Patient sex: M
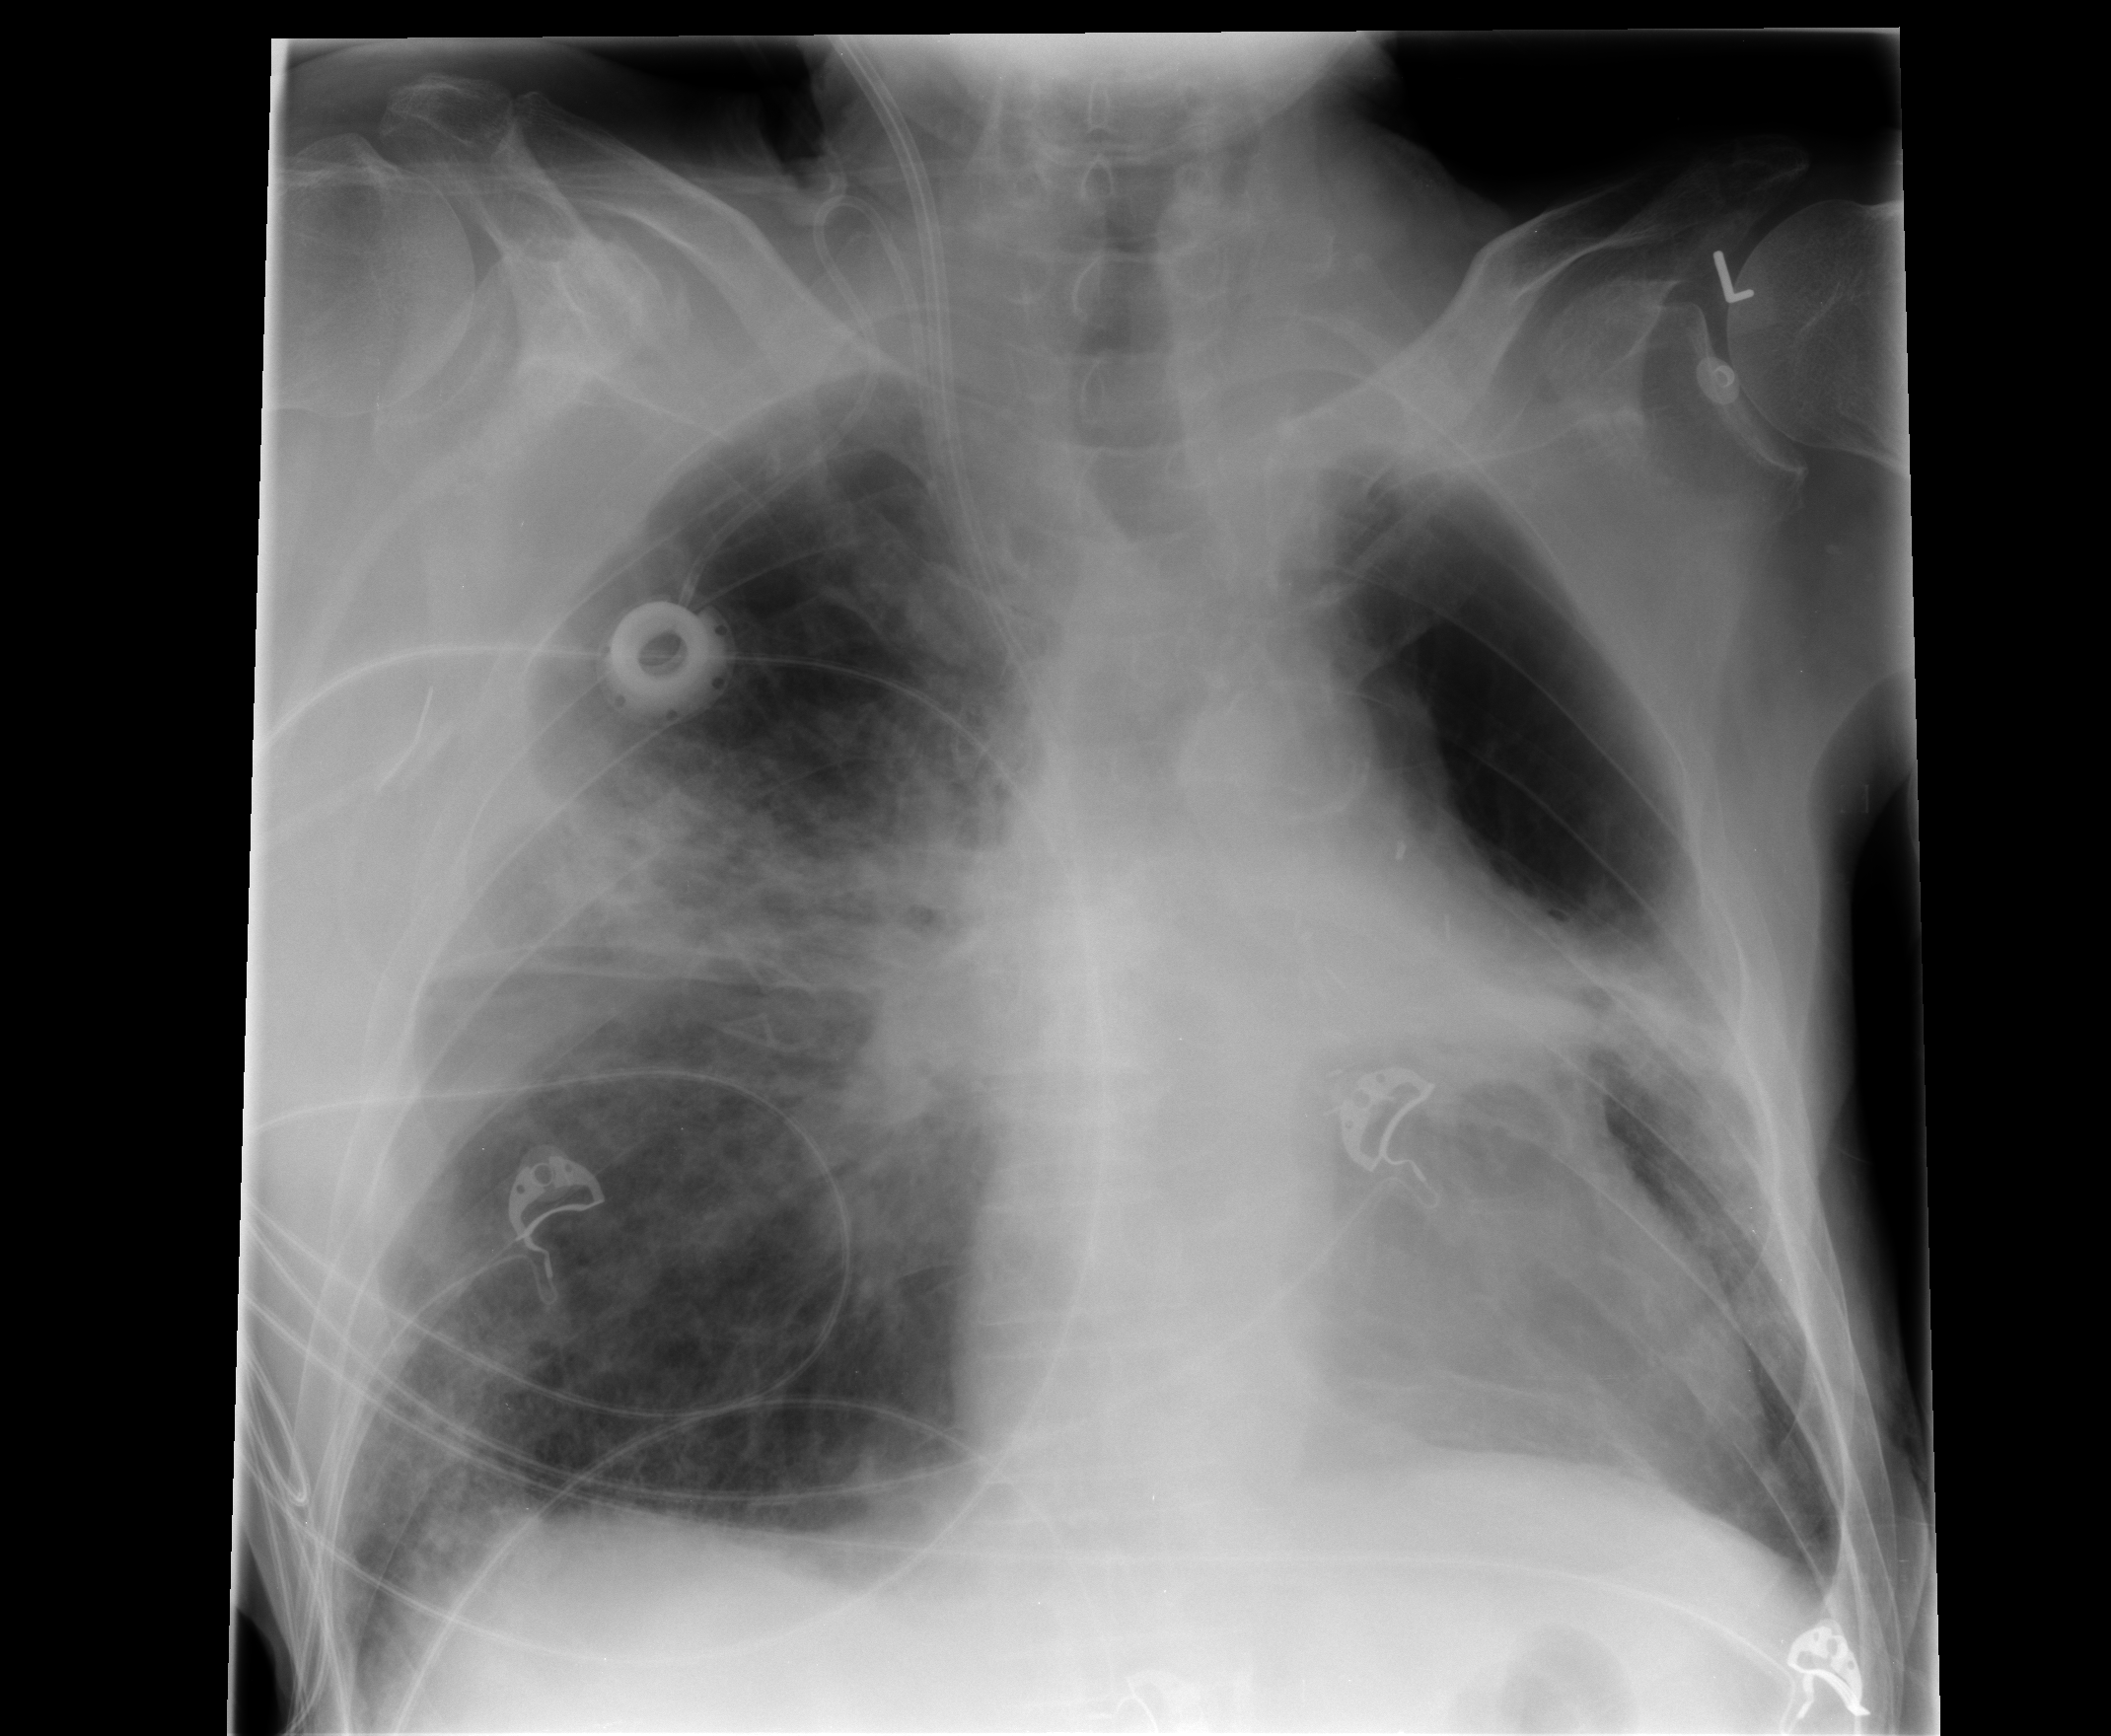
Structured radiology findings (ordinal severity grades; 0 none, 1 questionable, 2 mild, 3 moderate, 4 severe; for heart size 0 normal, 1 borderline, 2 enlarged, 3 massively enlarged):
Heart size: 0
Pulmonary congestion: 2
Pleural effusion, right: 2
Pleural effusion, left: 2
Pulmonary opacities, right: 3
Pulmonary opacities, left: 2
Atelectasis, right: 2
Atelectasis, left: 2